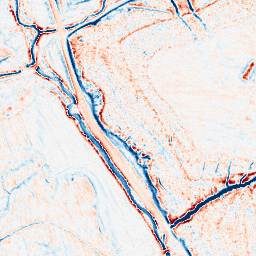
Category: edge_preserving
Decomposition family: anisotropic_diffusion
Decomposition parameters: iterations: 50
kappa: 100
gamma: 0.05
Upsampling method: sinc_blackman
Upsampling parameters: scale: 4
kernel_size: 16
Upsampling scale: 4